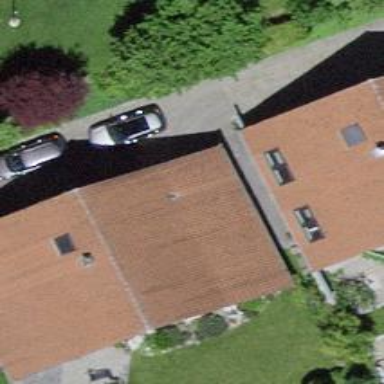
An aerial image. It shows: Detached building with gabled roof.